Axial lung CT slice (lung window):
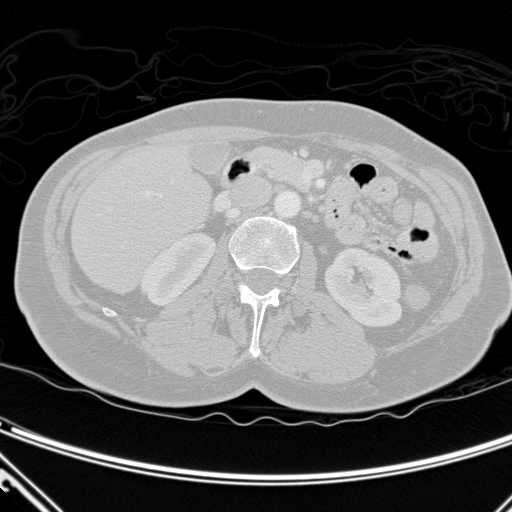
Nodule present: no